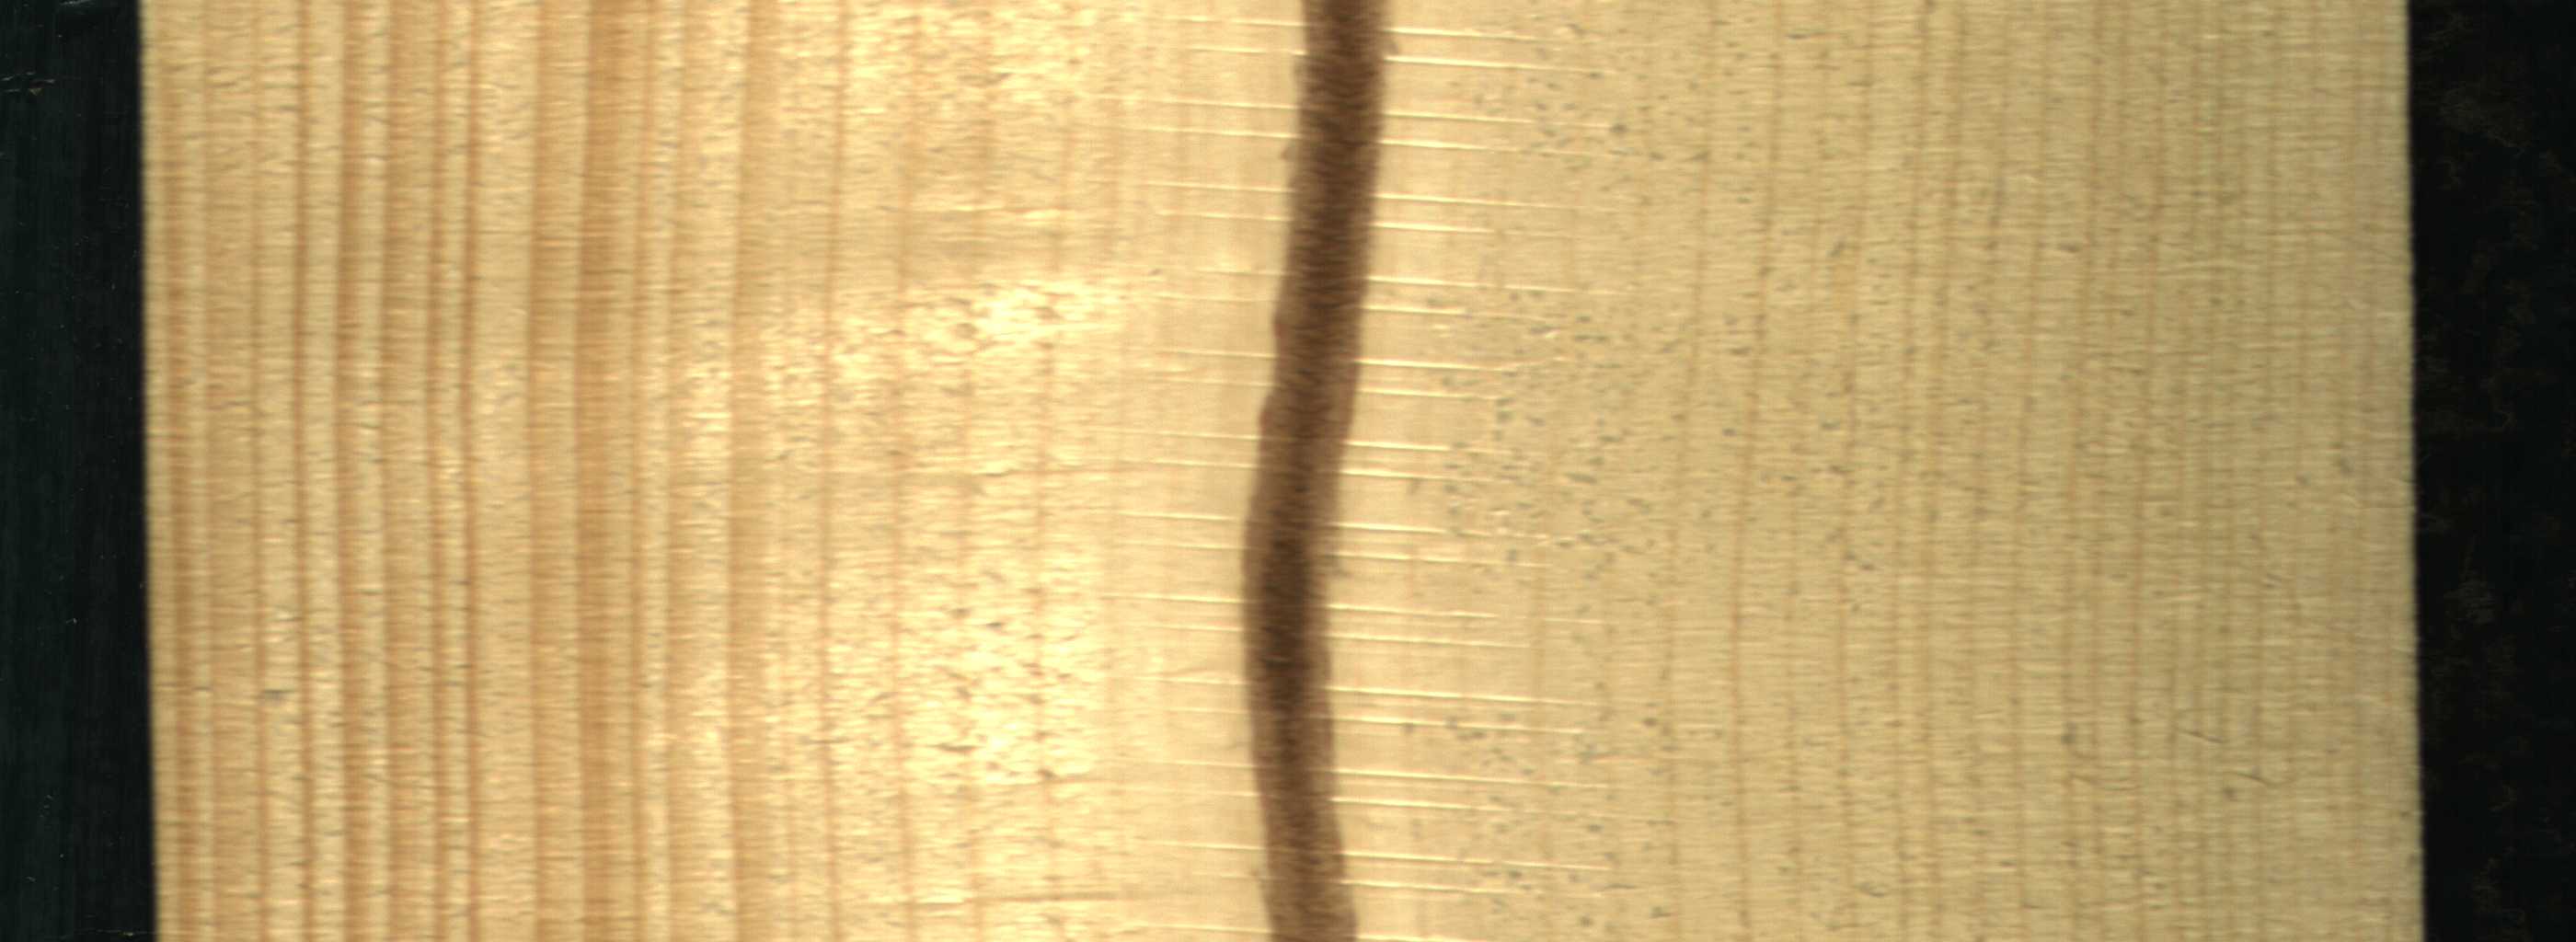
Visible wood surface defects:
Marrow